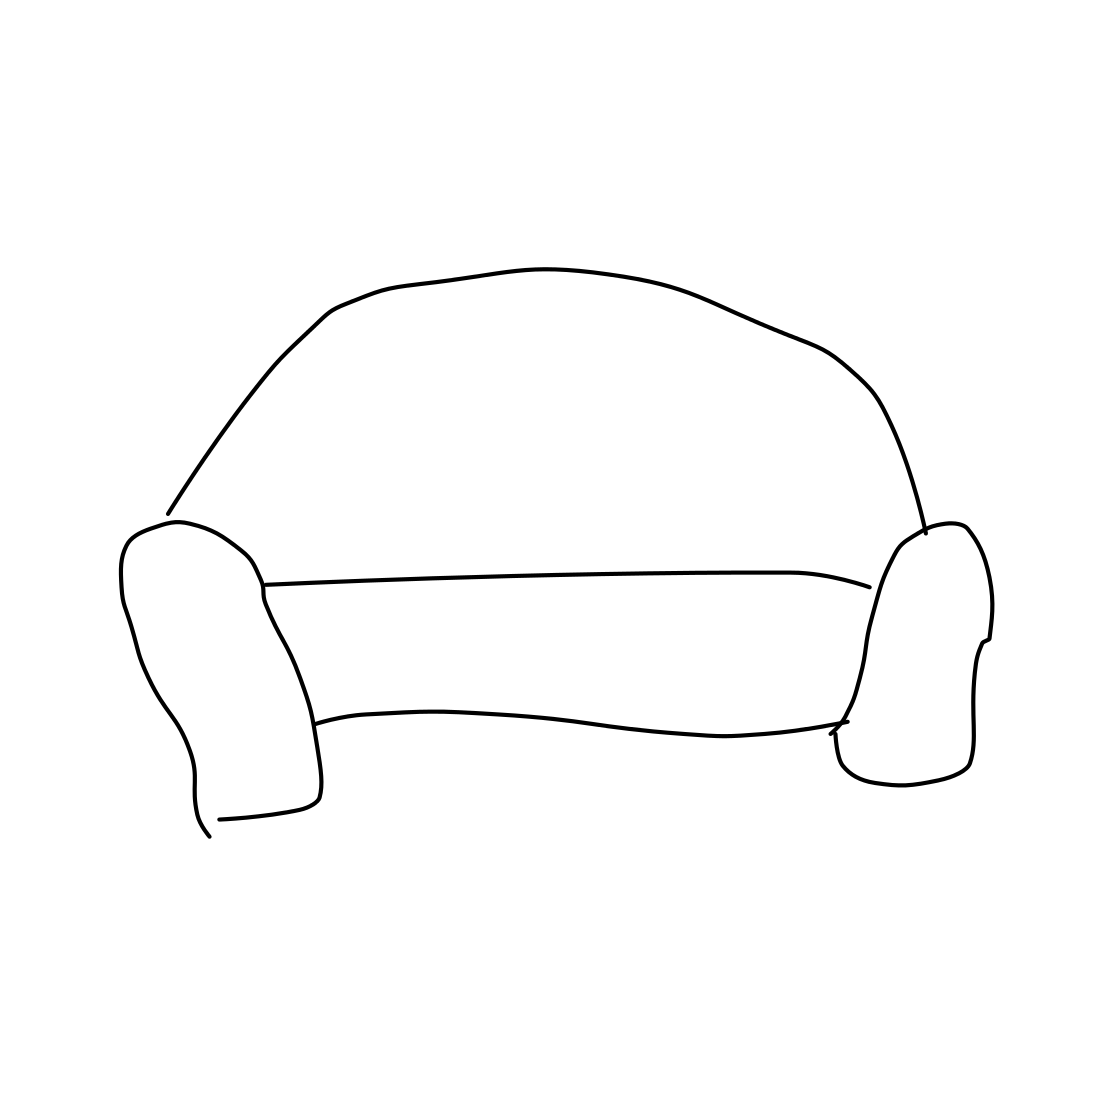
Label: couch